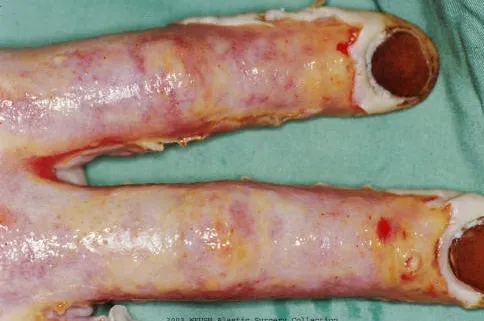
Close-up of digits (b).
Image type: pathology (fish)